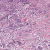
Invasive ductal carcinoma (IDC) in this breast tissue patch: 1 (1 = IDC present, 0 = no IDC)